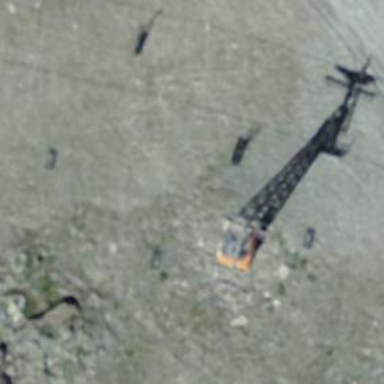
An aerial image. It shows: Pylon for aerialway.